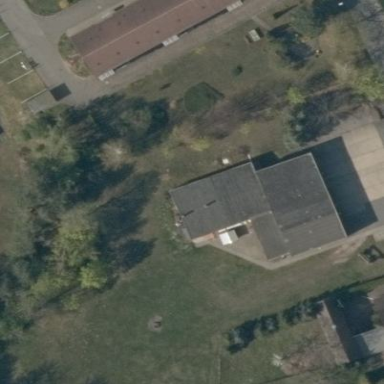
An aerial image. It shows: Fire station building.